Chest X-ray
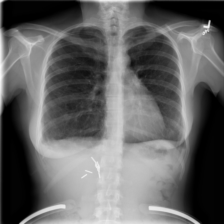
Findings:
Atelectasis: negative
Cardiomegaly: negative
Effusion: negative
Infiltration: negative
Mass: negative
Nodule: negative
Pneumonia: negative
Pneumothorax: negative
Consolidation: negative
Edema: negative
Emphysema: negative
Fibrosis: negative
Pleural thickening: negative
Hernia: negative